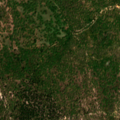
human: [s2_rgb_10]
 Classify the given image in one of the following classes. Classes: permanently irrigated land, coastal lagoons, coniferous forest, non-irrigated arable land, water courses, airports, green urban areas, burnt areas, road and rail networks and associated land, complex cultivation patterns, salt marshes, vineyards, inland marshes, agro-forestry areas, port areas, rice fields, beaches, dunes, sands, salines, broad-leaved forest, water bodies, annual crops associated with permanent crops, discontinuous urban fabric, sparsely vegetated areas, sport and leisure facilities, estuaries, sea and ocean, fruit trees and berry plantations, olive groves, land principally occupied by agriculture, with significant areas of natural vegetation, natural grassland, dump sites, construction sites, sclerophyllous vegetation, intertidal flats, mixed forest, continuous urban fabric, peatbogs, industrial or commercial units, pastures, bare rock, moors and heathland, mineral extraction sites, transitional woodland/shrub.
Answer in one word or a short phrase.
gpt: continuous urban fabric